Field crop: maize
Growth stage: 2
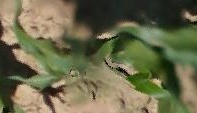
Species: maize